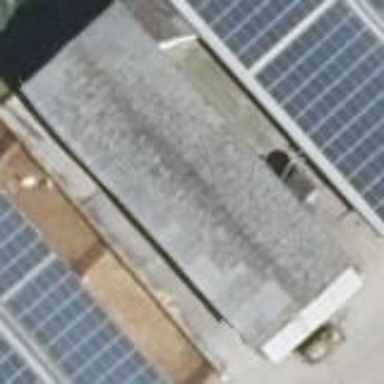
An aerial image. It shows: Gabled farm auxiliary building with grey roof. The roof is oriented along the structure.